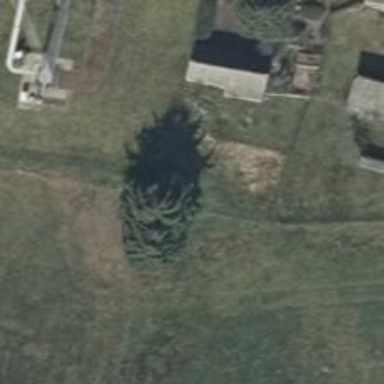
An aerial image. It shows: Deciduous broadleaved tree.